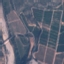
Land use / land cover class: PermanentCrop